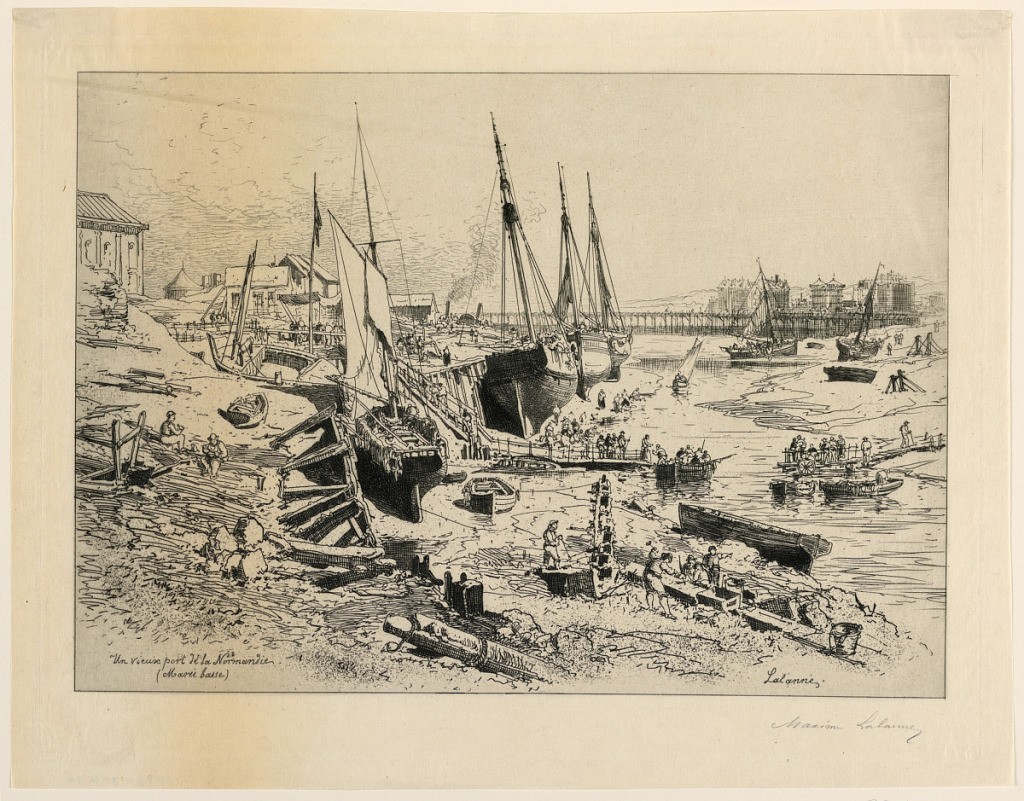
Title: Un Vieux Port de la Normandie (An Old Port of Normandy)
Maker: Maxime Lalanne, French, 1827 - 1886
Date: ca. 1880
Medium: Etching on white mulberry paper
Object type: Print
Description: Harbour scene at low tide with fishing boats and figures. Buildings at upper right and left. Inscribed, lower right: "Lalanne"; lower left: "Un vieux port de la Normandie (Marée basse)". Signed (in pencil), lower right: "Maxine Lalanne."